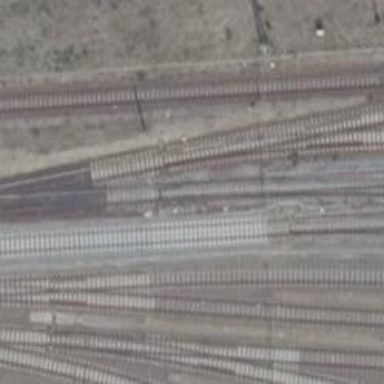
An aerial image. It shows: Abandoned railway.